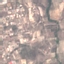
Land use / land cover: PermanentCrop